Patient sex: F
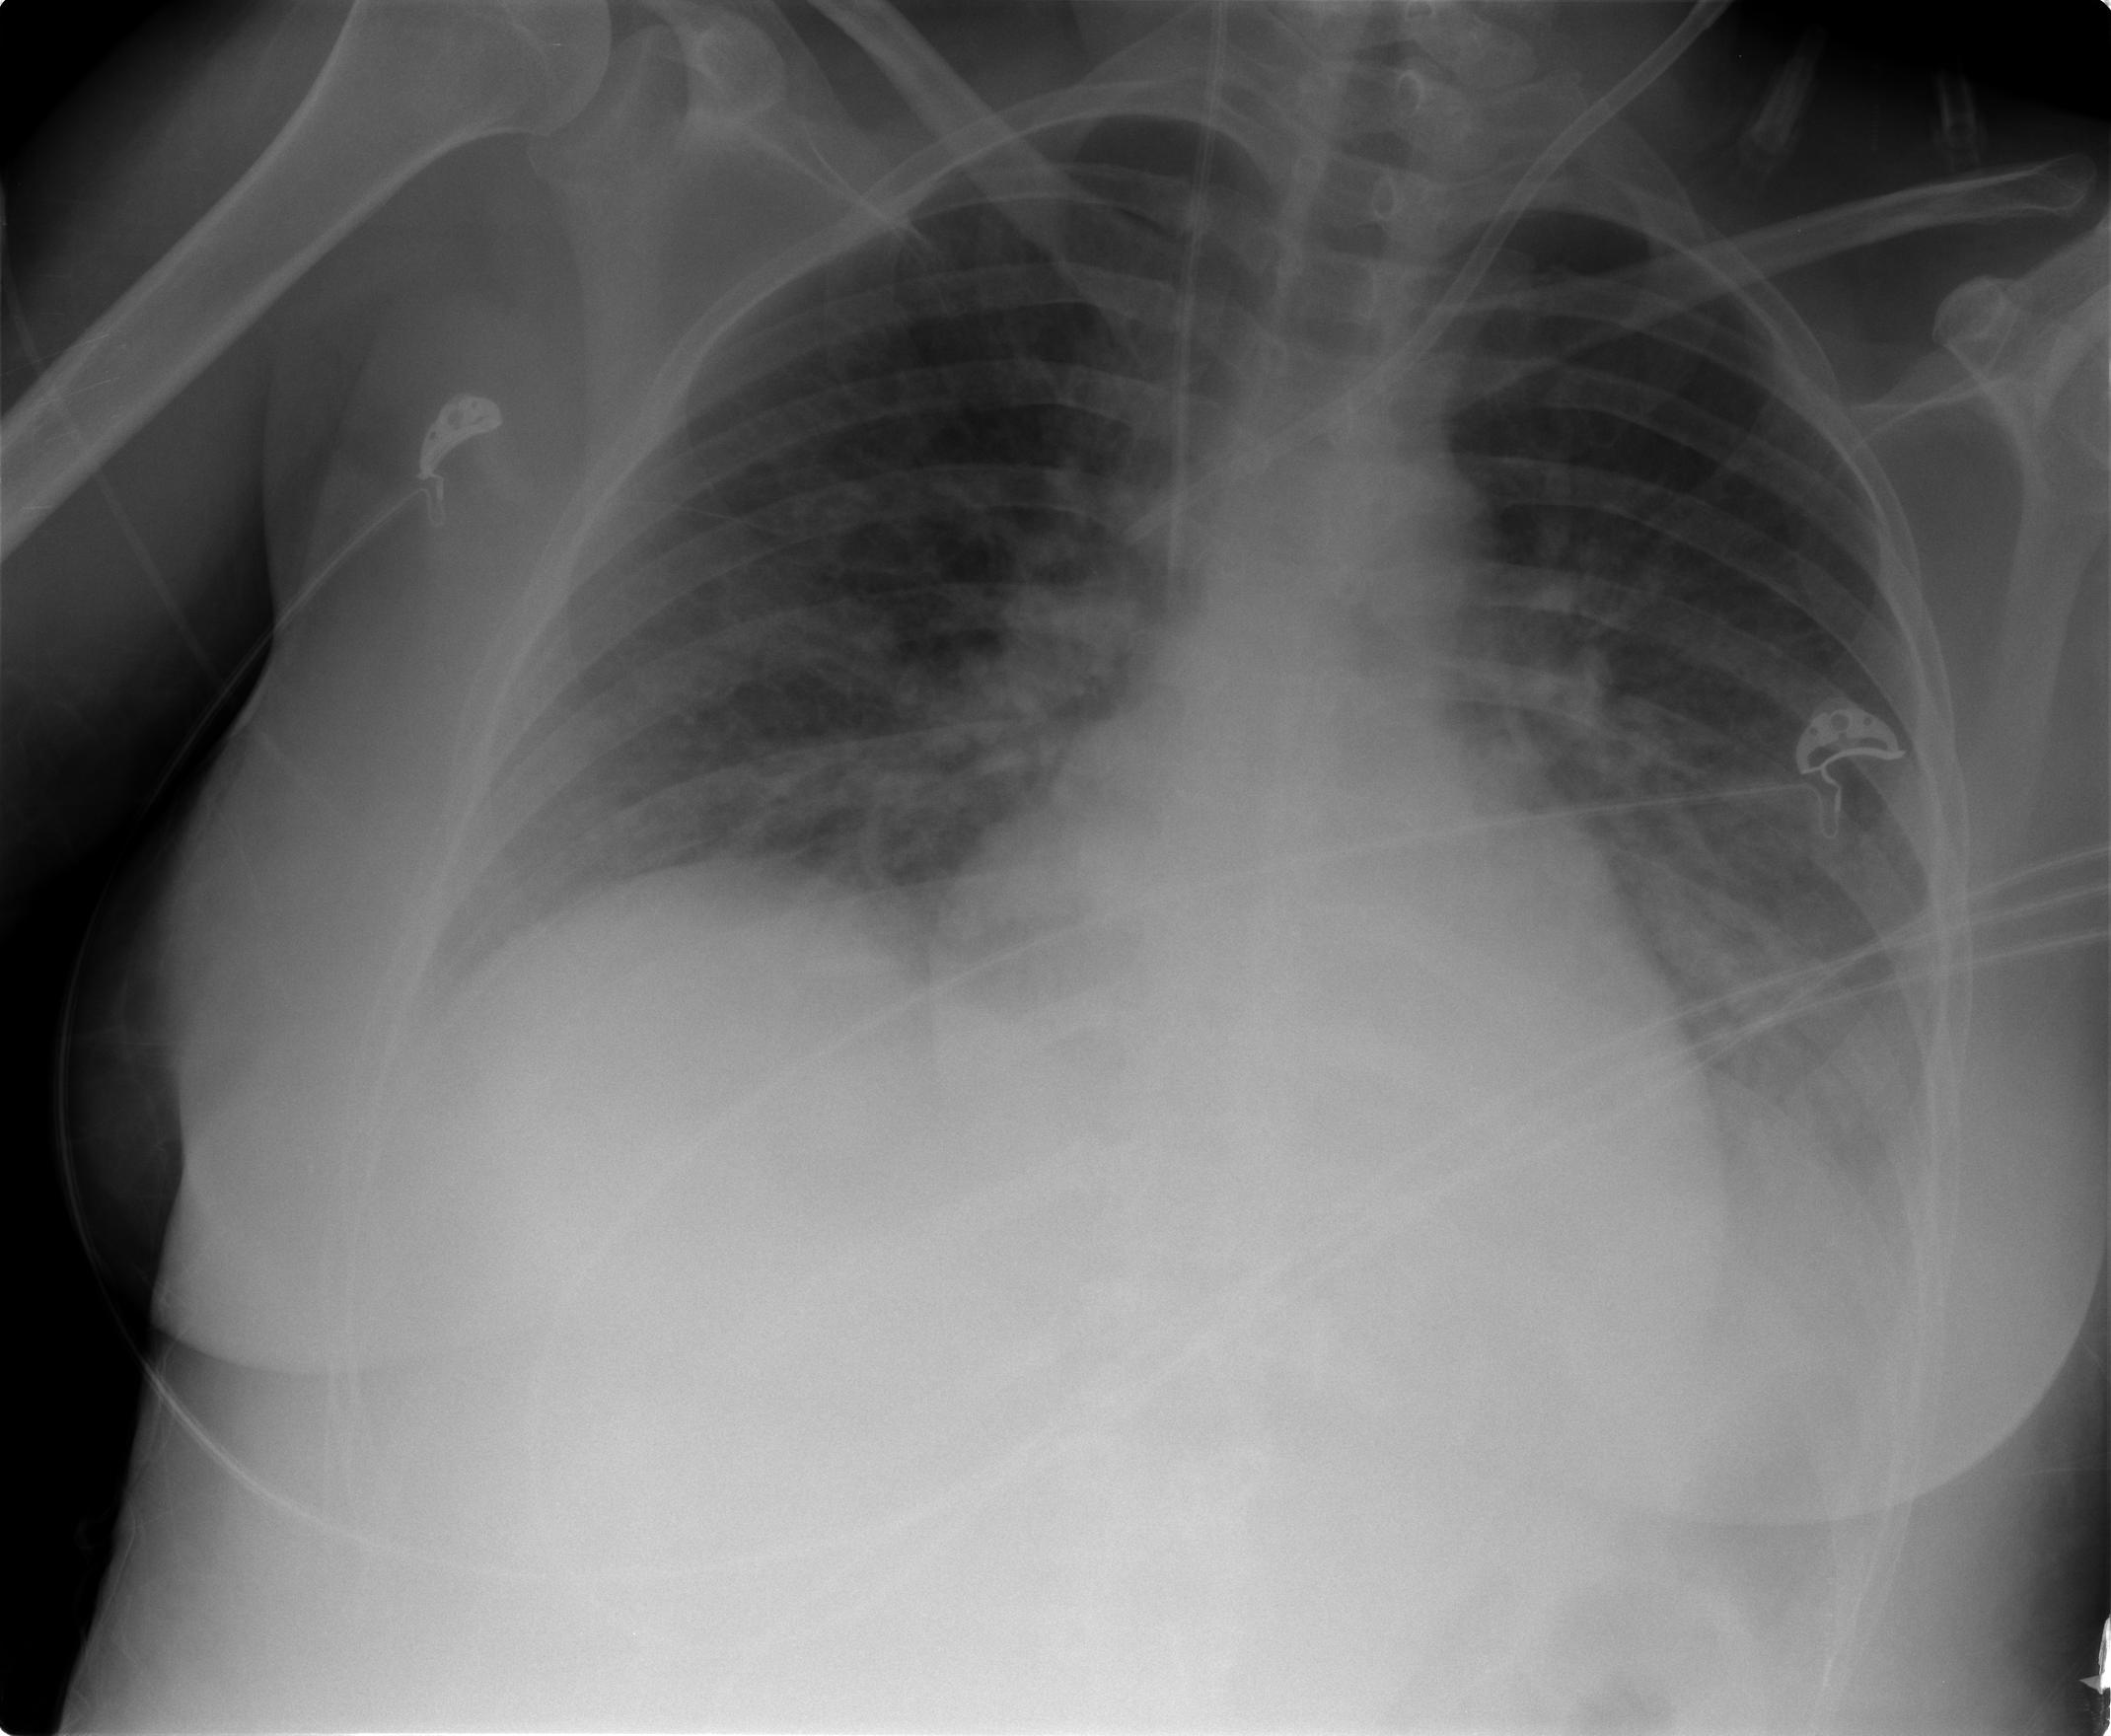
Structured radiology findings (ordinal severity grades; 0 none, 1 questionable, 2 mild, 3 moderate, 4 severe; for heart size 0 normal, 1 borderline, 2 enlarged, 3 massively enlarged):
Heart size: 0
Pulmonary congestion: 3
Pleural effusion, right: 1
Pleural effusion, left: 2
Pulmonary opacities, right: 2
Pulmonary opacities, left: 3
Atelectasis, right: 1
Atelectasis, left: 2